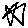
Label: star